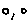
Label: smiley face